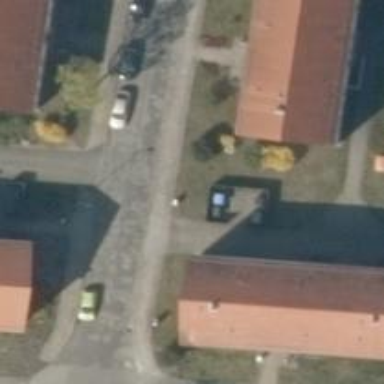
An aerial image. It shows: Residential road with sidewalks on both sides.